Question: Every time when i create a new project eclipse show '"Activity Name must be specified"' error.

After search on this problem i got only these links
<URL>
<URL>
but unfortunately not helping. I am currently using these versions:
- -
Any help will be appreciated.
Thanks!
I applied all the solution that suggested in these questions but problem still same.
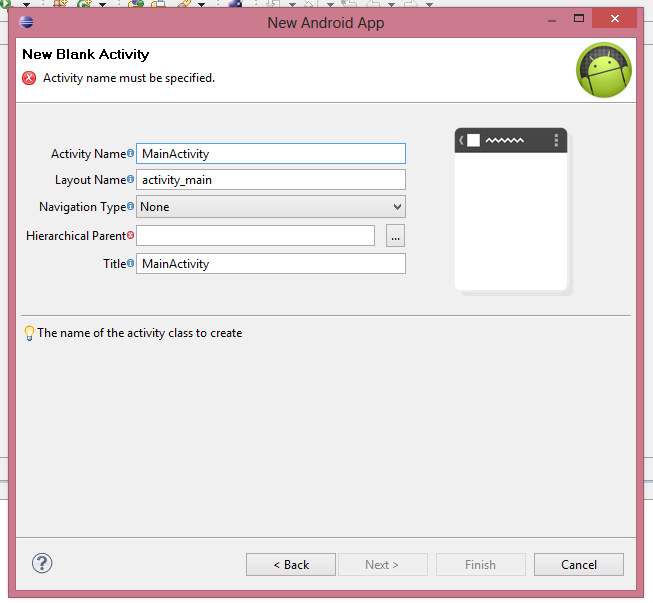
Answer: Try uninstalling and reinstalling your ADT plugin. It might be configured incorrectly, hence the problem.
Also check if your eclipse version is compatible with the ADT plugin.
To check compatibility, go here:
<URL>
For each version of ADT, supported eclipse versions are given. Use the recommended eclipse versions to avoid irritating incompatibility problems like these.